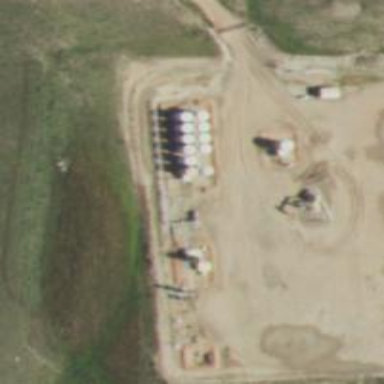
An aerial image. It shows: Storage tank with man-made structure.